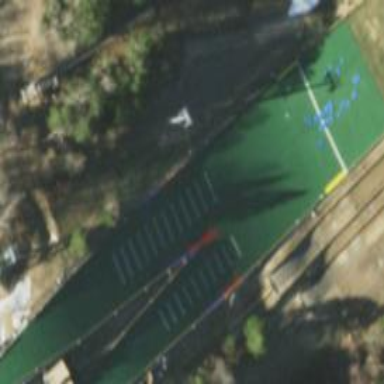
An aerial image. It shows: Ski jumping pitch for leisure land sports.